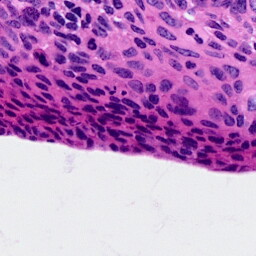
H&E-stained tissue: Cervix